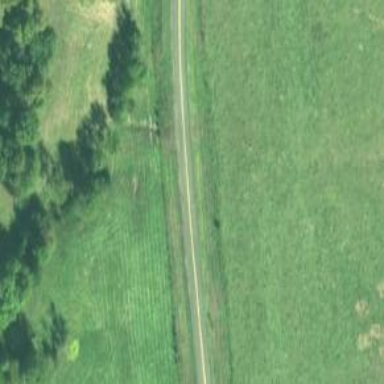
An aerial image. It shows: Tertiary road.